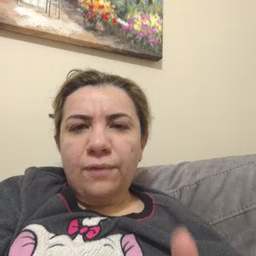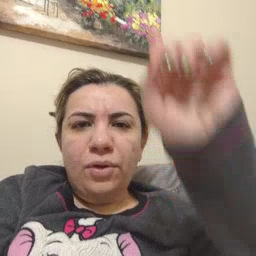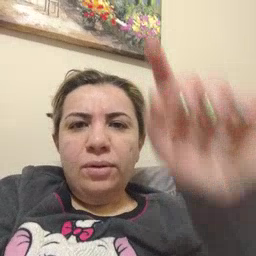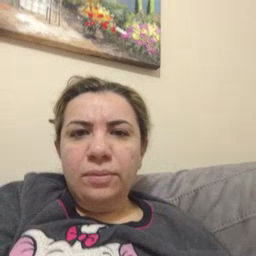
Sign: up